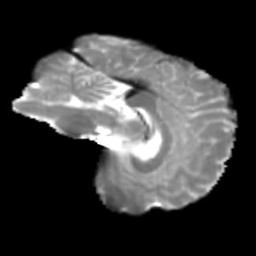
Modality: T2w
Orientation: sagittal
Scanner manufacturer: siemens
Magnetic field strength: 3 T
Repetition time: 4 s
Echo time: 0.0594 s